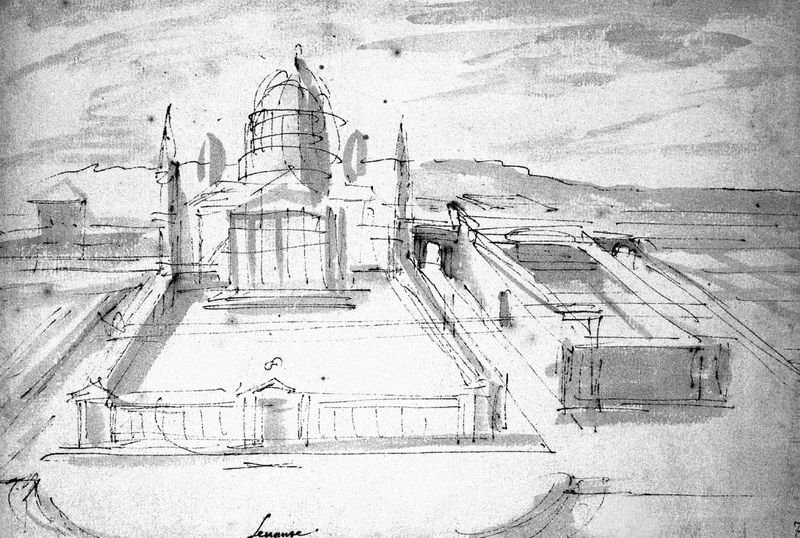
Titel: Königliche Residenz in Mafra
Künstler: Filippo Juvarra
Standort: Mafra (EU - P)
Schlagwörter: himmel, weiß, aquarell, grau, schwarz, skizze, strasse, säulen, zeichnung, anlage, dach, gebäude, park, weg, zaun, architektur, signatur, gitter, kirche, garten, giebel, mauer, linien, hof, platz, kuppel, stufen, tor, eingang, gang, umgang, kloster, moschee, türme, palast, schraffur, entwurf, portal, tempel, vorplatz, rotunde, nebengebäude, grua, seichnung